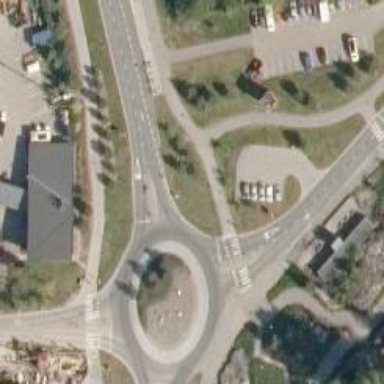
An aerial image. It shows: Tertiary road with asphalt surface leading to roundabout.